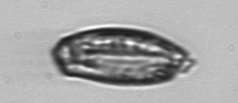
Label: Katodinium_or_Torodinium